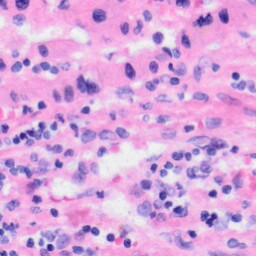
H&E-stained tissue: Liver